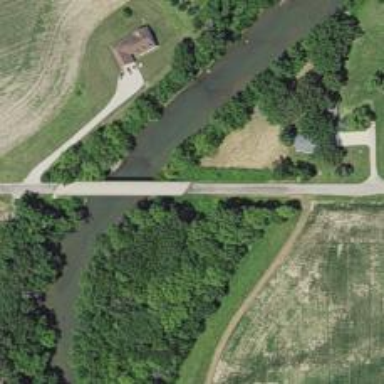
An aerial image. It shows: Unclassified road on bridge.